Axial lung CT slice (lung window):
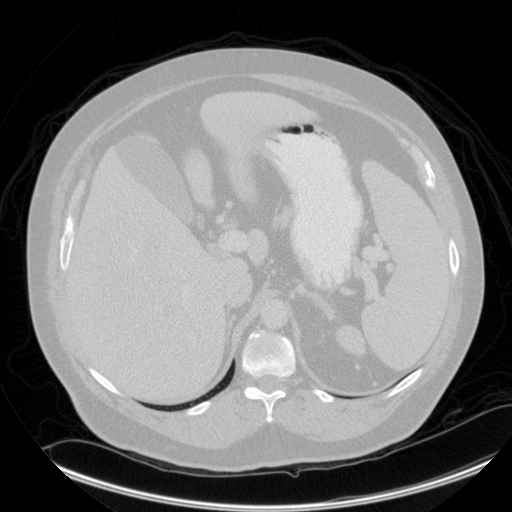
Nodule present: no